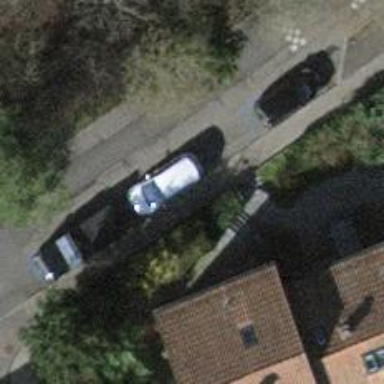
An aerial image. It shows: Parking lane for vehicles.